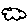
Label: cloud